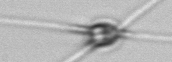
Label: Chaetoceros_danicus